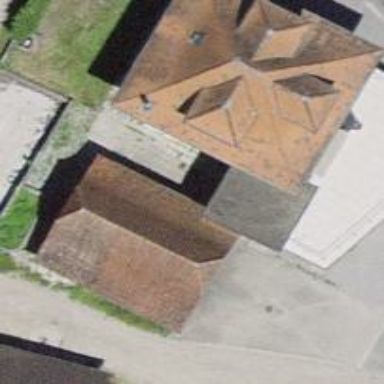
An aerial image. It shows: Garage.